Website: apple
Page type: address-validator
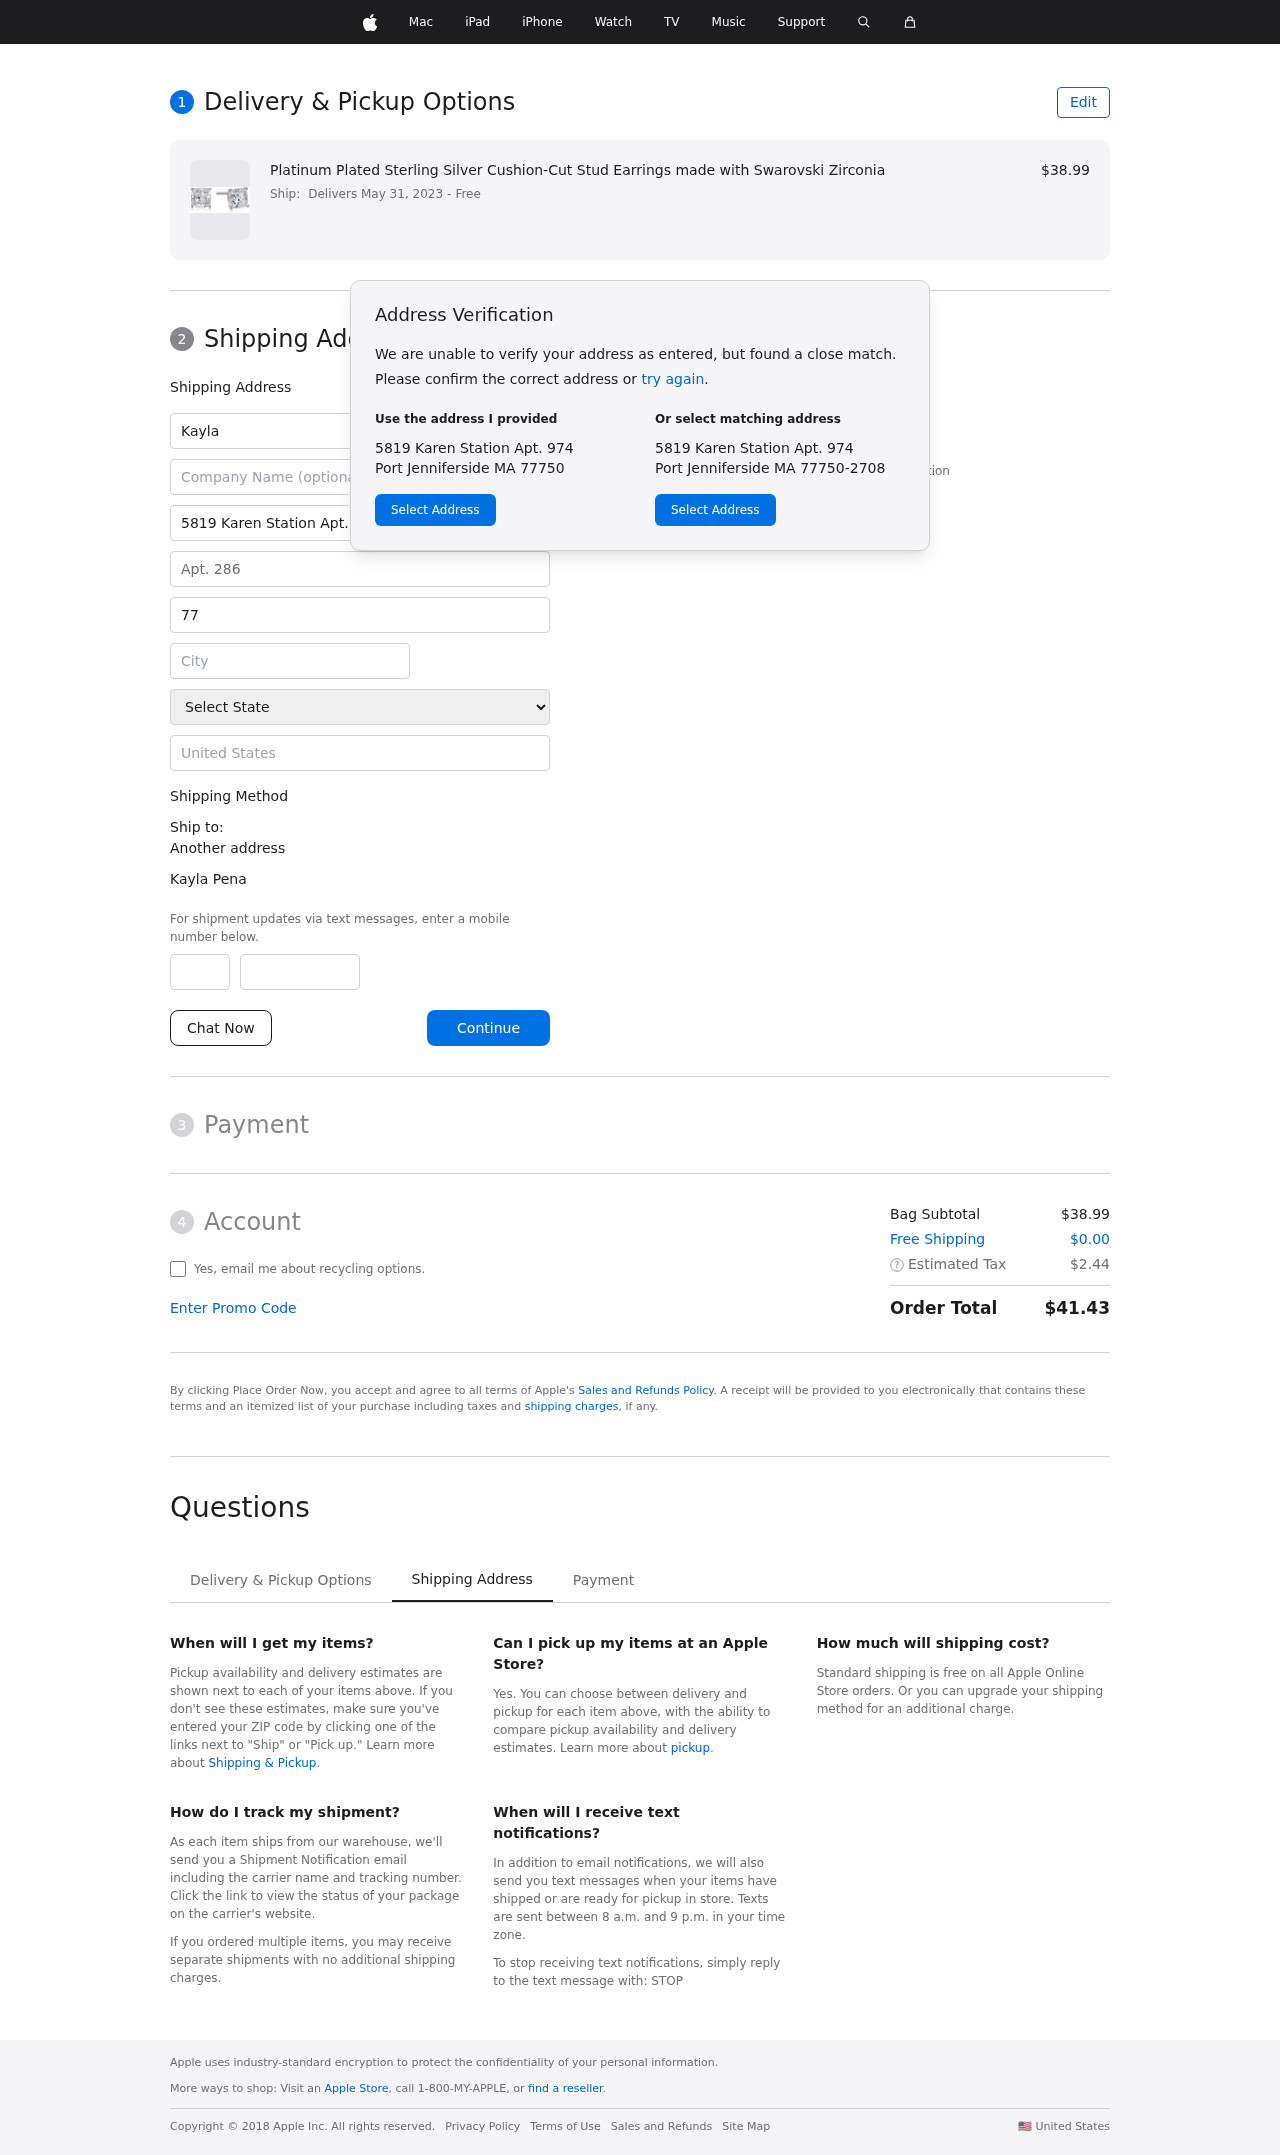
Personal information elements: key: PII_CITY
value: Port Jenniferside
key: PII_COUNTRY
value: United States
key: PII_FIRSTNAME
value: Kayla
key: PII_FULLNAME
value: Kayla Pena
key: PII_LASTNAME
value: Pena
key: PII_PHONE_AREA
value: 539
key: PII_PHONE_SUFFIX
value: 2411
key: PII_POSTCODE
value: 77750
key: PII_STATE
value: Massachusetts
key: PII_STREET
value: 5819 Karen Station Apt. 974
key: PII_STREET2
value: Apt. 286
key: PII_CITY_STATE_ZIP
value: Port Jenniferside MA 77750
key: PII_STATE_ABBR
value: MA
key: PII_POSTCODE_FULL
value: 77750
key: PII_POSTCODE_NUMERIC
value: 77750
Product elements: key: PRODUCT1_NAME
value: Platinum Plated Sterling Silver Cushion-Cut Stud Earrings made with Swarovski Zirconia
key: PRODUCT1_PRICE
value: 38.99
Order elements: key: ORDER_DELIVERY_DATE
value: Delivers May 31, 2023
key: ORDER_SUBTOTAL
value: $38.99
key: ORDER_SHIPPING_COST
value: $0.00
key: ORDER_TAX
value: $2.44
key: ORDER_TOTAL
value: $41.43